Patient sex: M
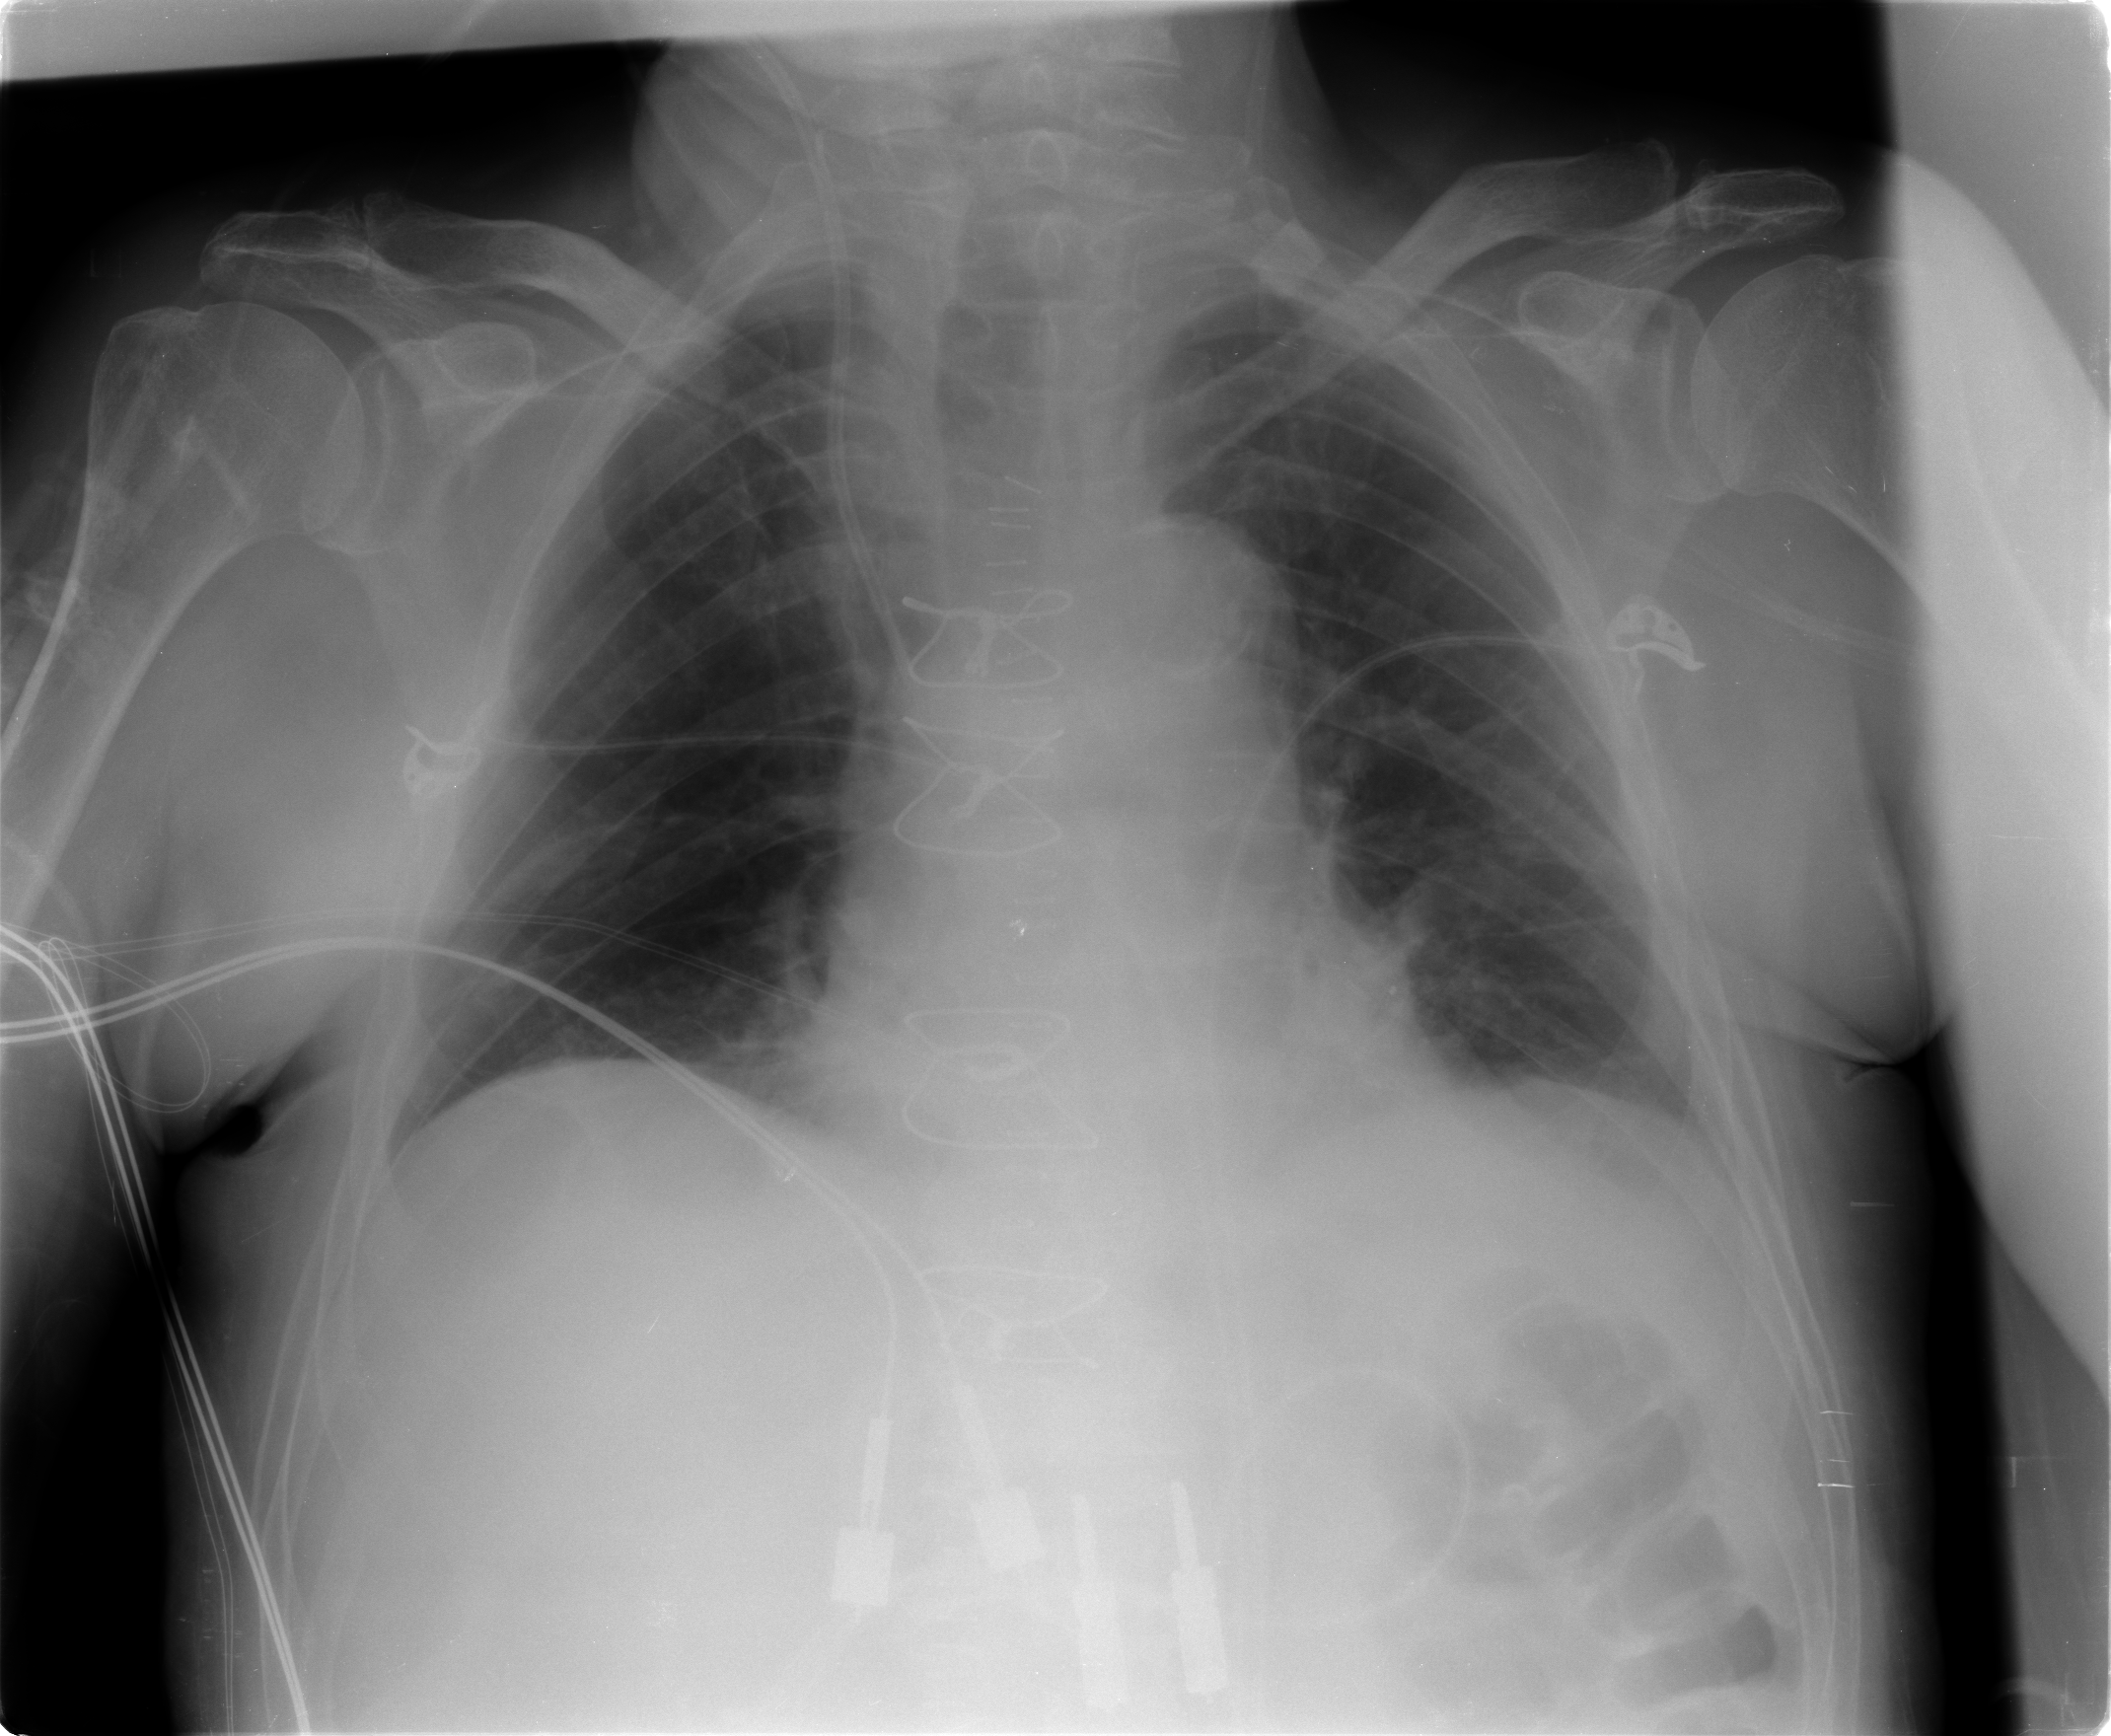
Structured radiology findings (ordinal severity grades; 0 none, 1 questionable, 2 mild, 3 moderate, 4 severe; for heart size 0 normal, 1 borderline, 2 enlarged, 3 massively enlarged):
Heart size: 0
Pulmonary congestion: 2
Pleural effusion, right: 1
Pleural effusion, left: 1
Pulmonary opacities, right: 0
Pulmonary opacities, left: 0
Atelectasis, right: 2
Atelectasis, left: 2